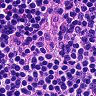
Metastatic tissue present: no